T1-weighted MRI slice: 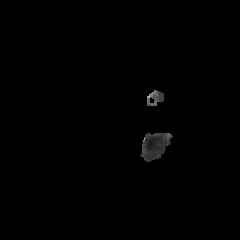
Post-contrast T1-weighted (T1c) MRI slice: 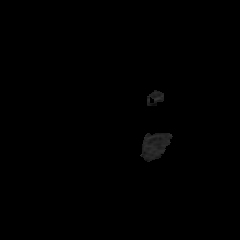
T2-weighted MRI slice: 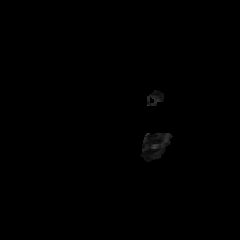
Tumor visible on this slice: no